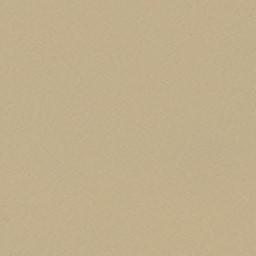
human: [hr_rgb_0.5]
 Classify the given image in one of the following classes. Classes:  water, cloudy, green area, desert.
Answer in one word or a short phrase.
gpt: desert